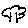
Label: tree